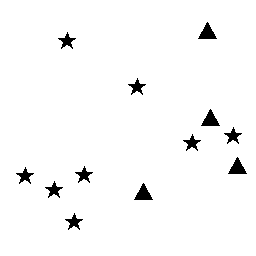
Squares: 0
Triangles: 4
Stars: 8
Total shapes: 12